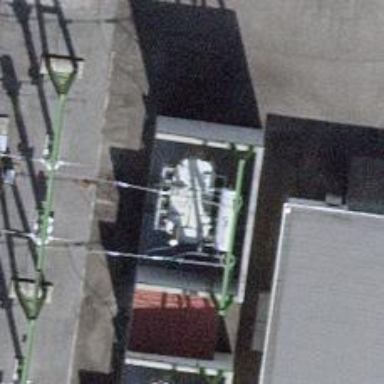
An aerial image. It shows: Outdoor traction transformer.